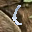
Label: 1